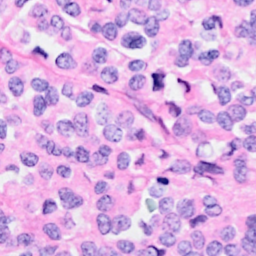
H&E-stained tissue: Breast